Question: I'm having a problem with what I thought was a simple UIView slide animation from a UINavigationBar. I have a UIView with a UIButton and I would like to simulate a slide
down/up effect from the Navigation Bar by animating the View height. The problem is the View animates but any SubViews e.g. UIButton stay fixed.
I'm coding in Xamarin (C#) but I'm sure it's simple enough to read for Objective-C coders
'''
if (_menuView == null)
{
// set initial frame
_menuView = new MenuView{Frame = Window.Frame};
// store original "expanded" height for later
_expandedMenuHeight = _menuView.Frame.Height;
// set the frame to underneath the NavigationBar
var frame = ((UINavigationController)Window.RootViewController).NavigationBar.Frame;
var y = frame.Bottom;
// Add to Window View
menuView.Frame = new RectangleF(_menuView.Frame.X,y,_menuView.Frame.Width,0);
Window.Add(_menuView);
}
// Toggle View Height - if collapsed, expand, if expanded, collapse
var height = _menuView.Frame.Height == 0 ? _expandedMenuHeight : 0;
// Animate the height
UIView.Transition (_menuView,0.2,UIViewAnimationOptions.CurveEaseIn | UIViewAnimationOptions.LayoutSubviews,() => {
_menuView.Frame = new RectangleF(0,_menuView.Frame.Y,_menuView.Frame.Width,height); },null);
'''
Any pointers are greatly appreciated!

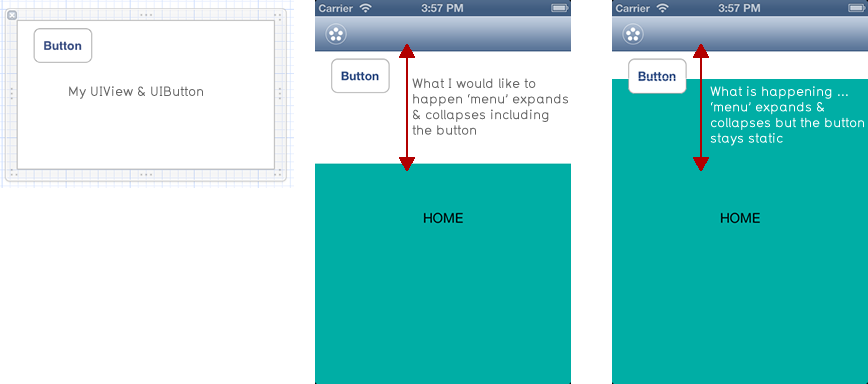
Answer: I am not so clear with Xamarin. But in objectiveC, you could use,
'''
view.clipsToBounds = YES;
'''
So when you are trying to reduce the height the subviews would also be hidden.